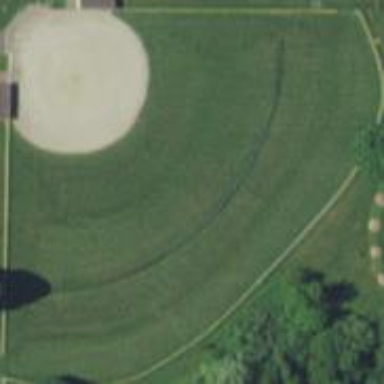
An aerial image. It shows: Softball pitch enclosed by fence.